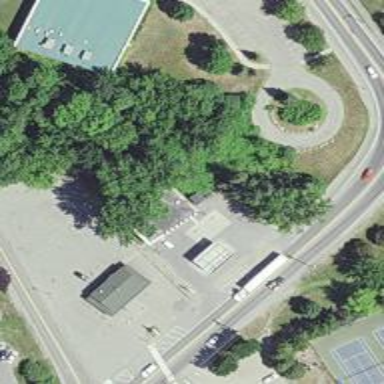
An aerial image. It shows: Convenience shop.